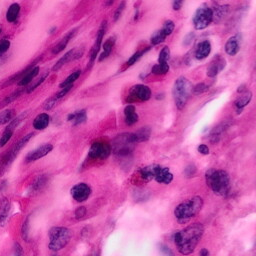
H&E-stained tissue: Pancreatic